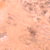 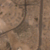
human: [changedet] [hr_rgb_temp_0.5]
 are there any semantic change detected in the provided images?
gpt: Two streets have been built in the desert.